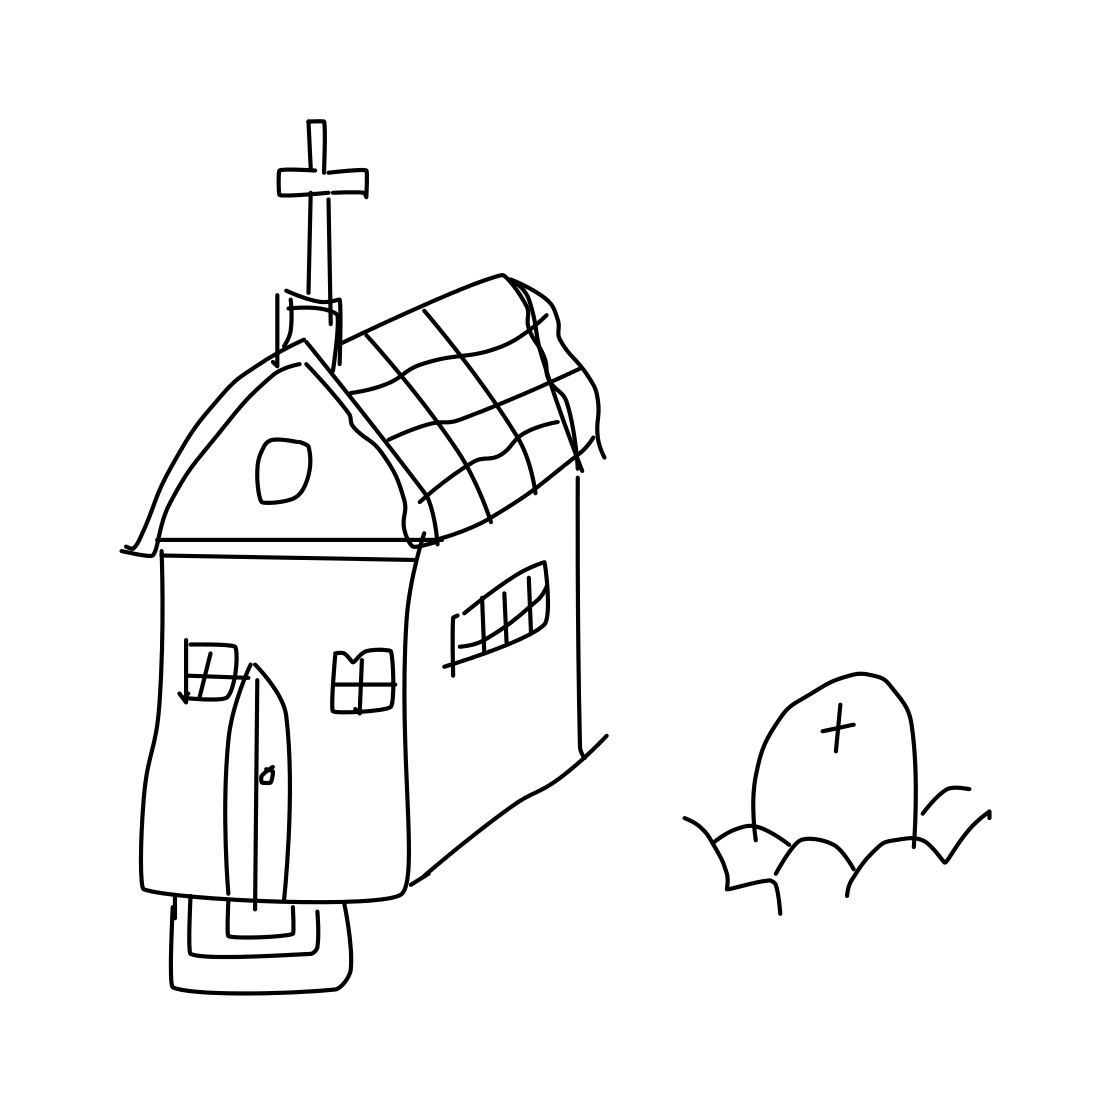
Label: church